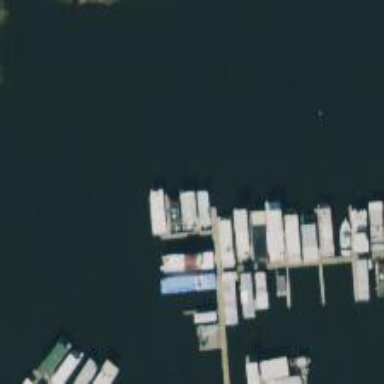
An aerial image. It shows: Pier with mooring facilities.